Field crop: tomato
Growth stage: 1
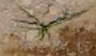
Species: cyperus